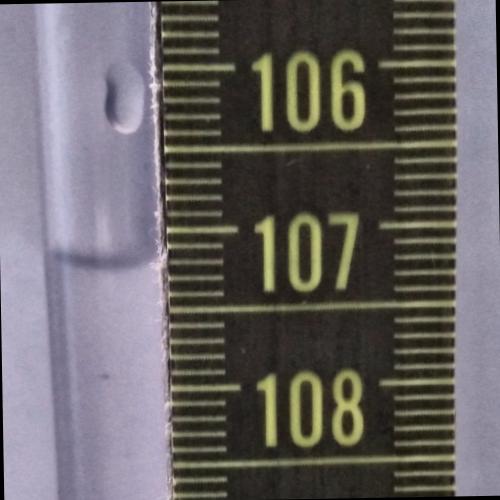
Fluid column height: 107.2 cm